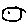
Label: smiley face